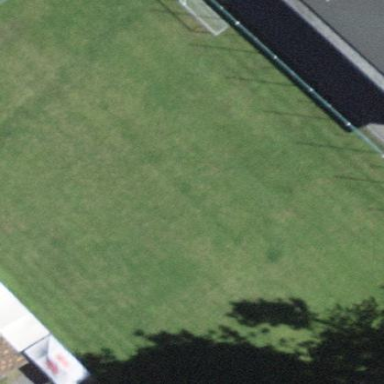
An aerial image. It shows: Soccer pitch with grass surface for leisure land.